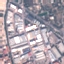
Land use / land cover: Industrial